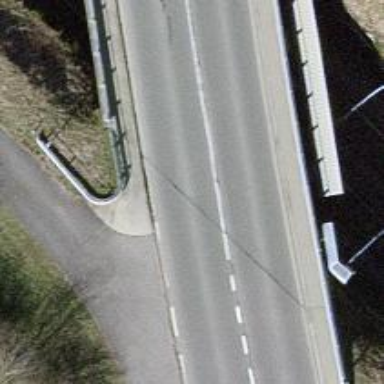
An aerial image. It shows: Primary highway with bridge.